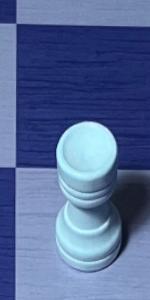
Label: Rook_White